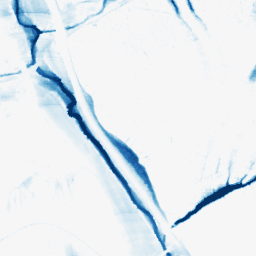
Category: morphological
Decomposition family: morphological_ellipse
Decomposition parameters: operation: closing
width: 10
height: 50
Upsampling method: edge_directed
Upsampling parameters: scale: 4
Upsampling scale: 4